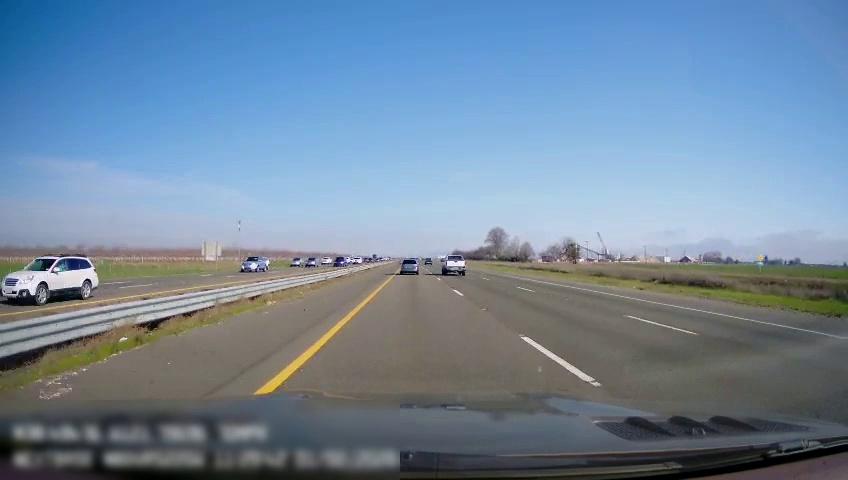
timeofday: Day
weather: Sunny
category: Drivable Space
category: Drivable Space
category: Vehicles | SUV
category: Vehicles | SUV
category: Vehicles | Car
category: Vehicles | SUV
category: Vehicles | SUV
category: Vehicles | Truck
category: Vehicles | SUV
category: Vehicles | SUV
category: Vehicles | SUV
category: Vehicles | Truck
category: Lanes | Current Lane
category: Lanes | Current Lane
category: Lanes | Alternate Lane
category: Lanes | Alternate Lane
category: Lanes | Opposite Lane
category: Lanes | Opposite Lane
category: Lanes | Opposite Lane